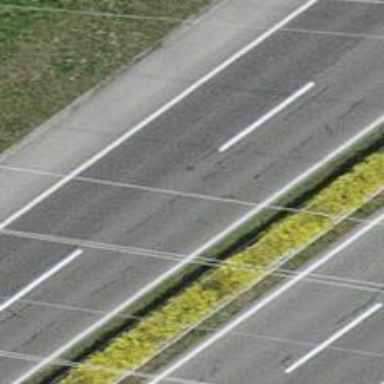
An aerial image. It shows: Asphalt motorway.